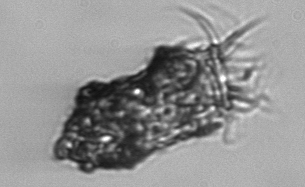
Label: Tintinnopsis